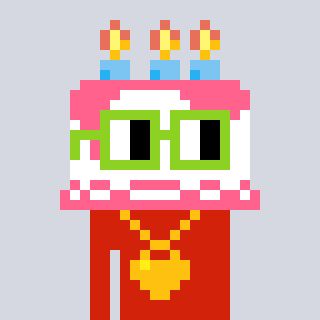
a pixel art character with square light green glasses, a cake-shaped head and a red-colored body on a cool background